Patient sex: F
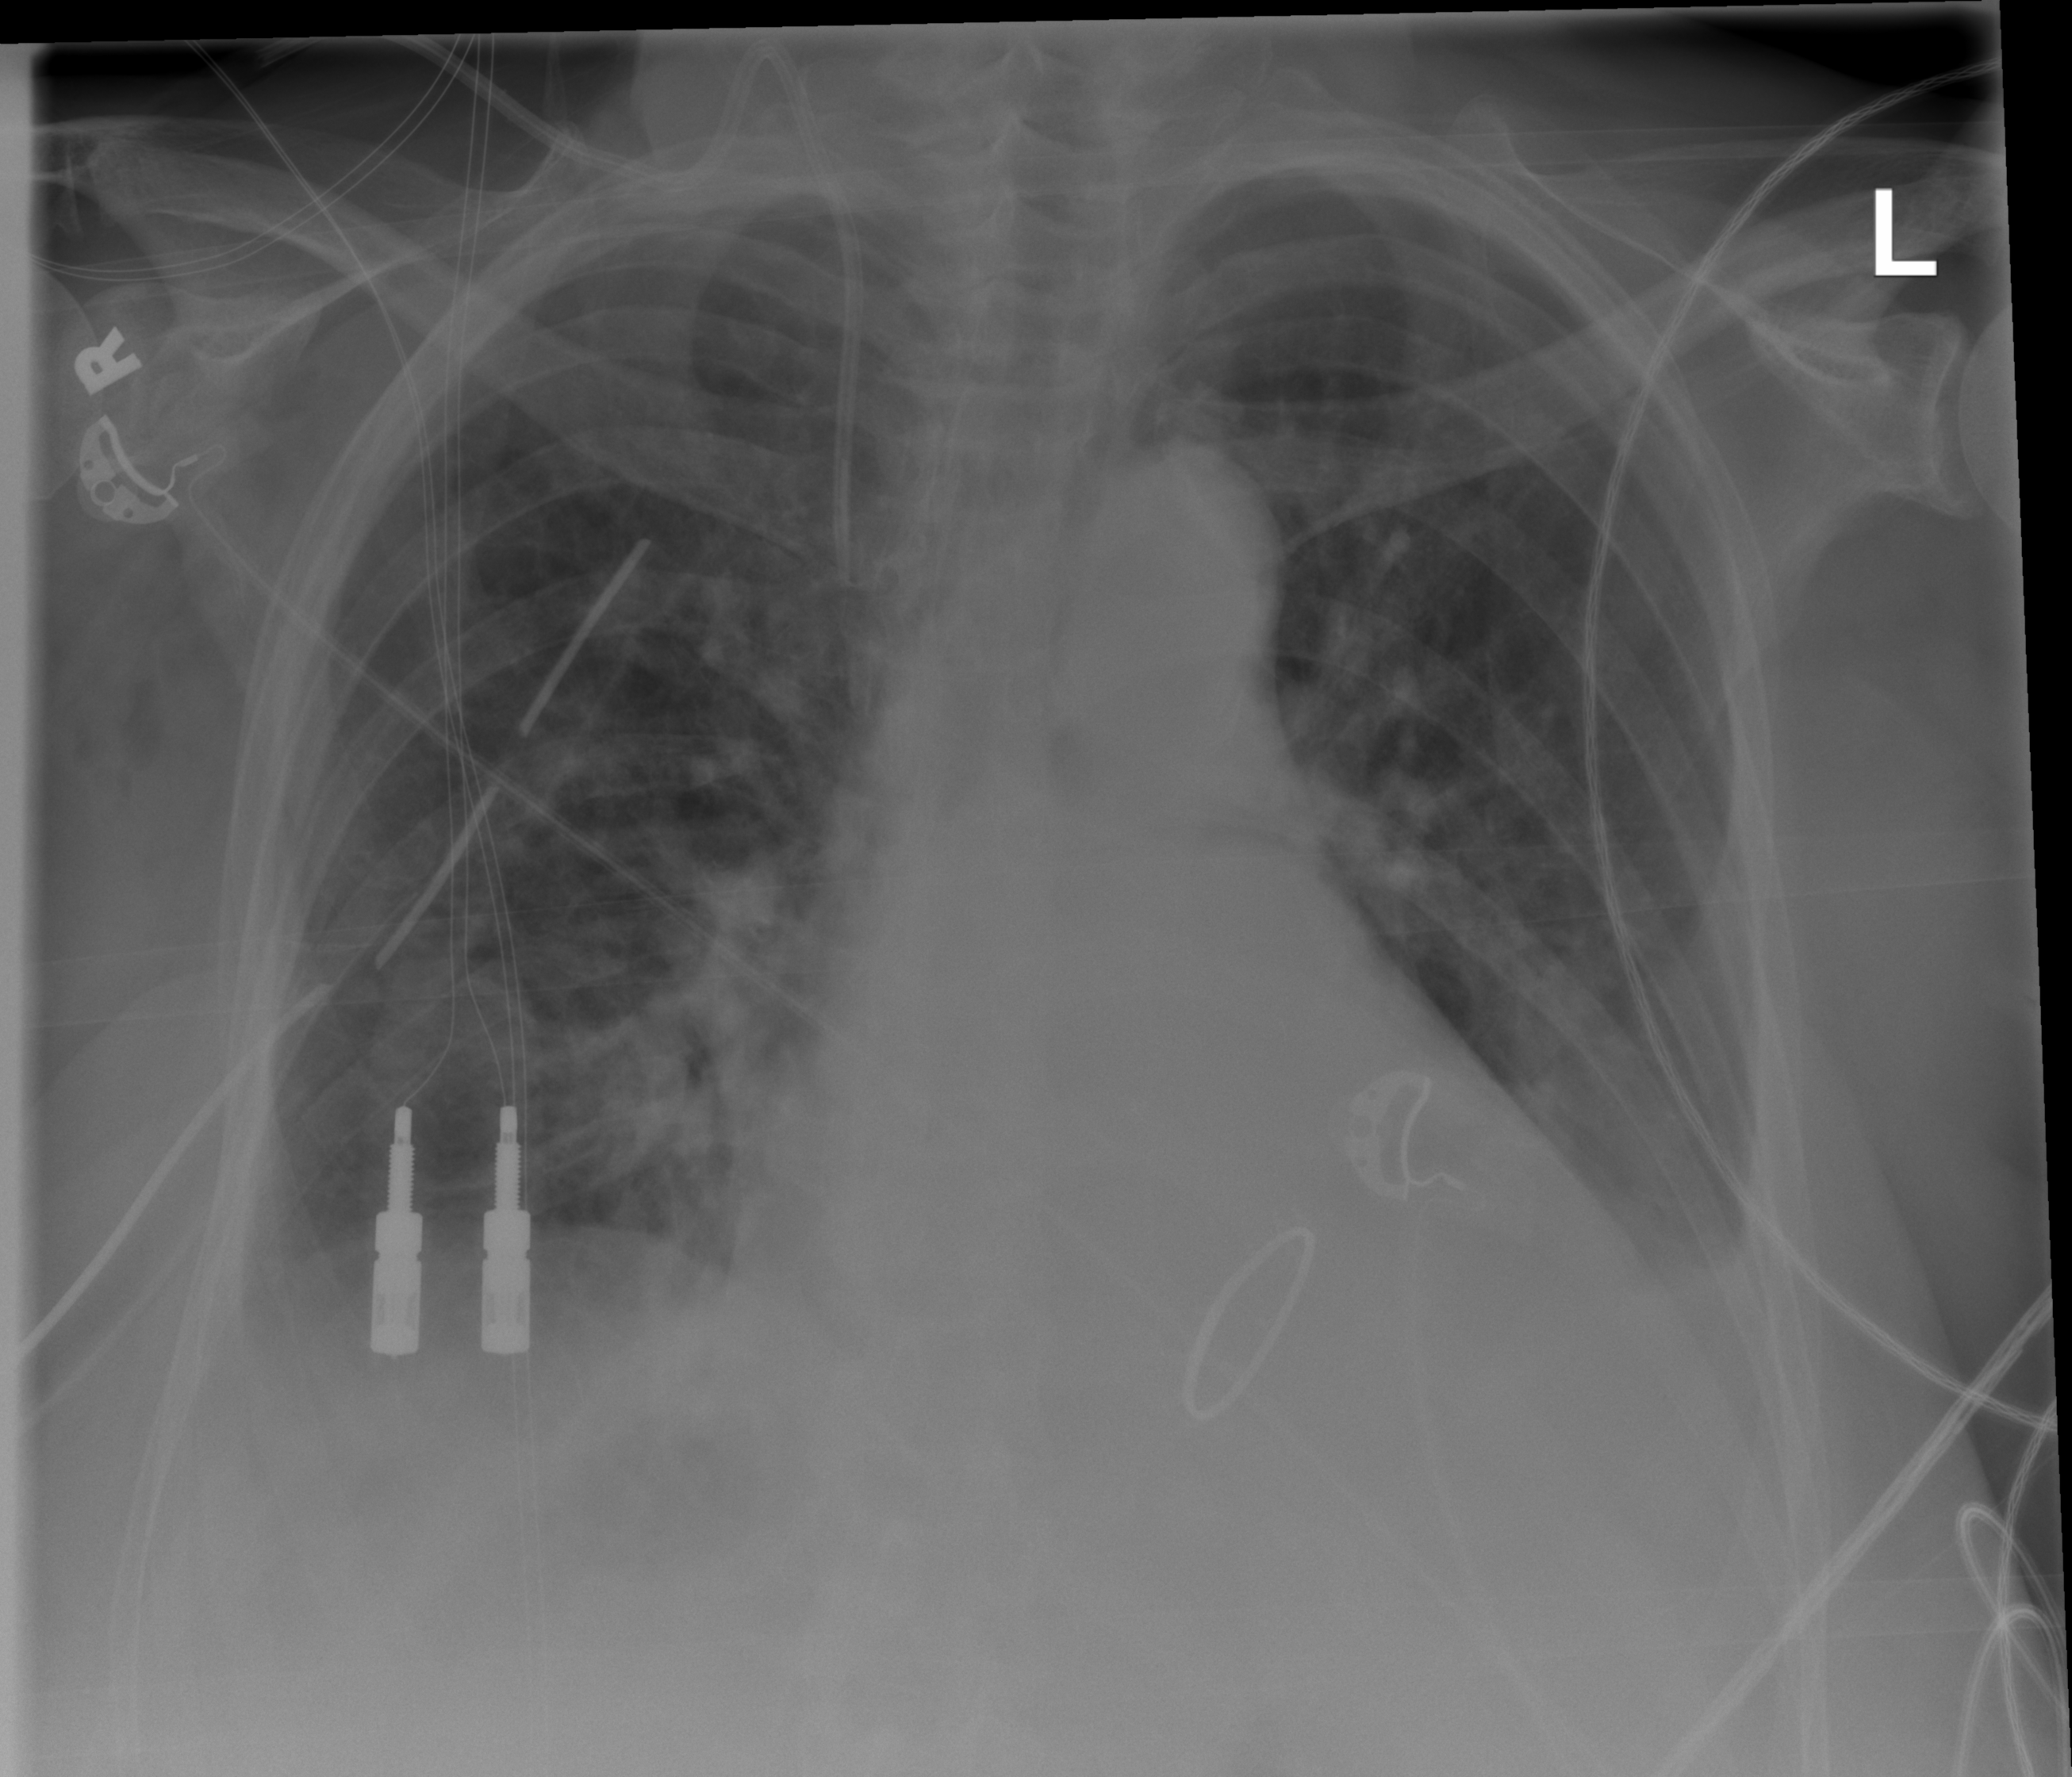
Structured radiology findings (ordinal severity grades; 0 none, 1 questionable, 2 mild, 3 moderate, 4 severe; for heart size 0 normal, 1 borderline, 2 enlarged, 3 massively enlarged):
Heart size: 2
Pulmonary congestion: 2
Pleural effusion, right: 1
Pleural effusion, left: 2
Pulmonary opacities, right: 1
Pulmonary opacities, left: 0
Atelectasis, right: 2
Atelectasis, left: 2